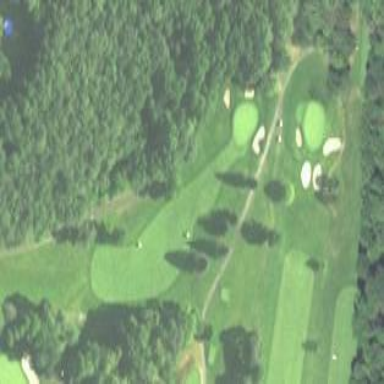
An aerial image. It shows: Golf tee.